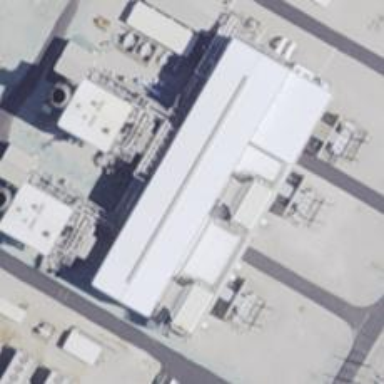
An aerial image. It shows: Gas-powered generator.